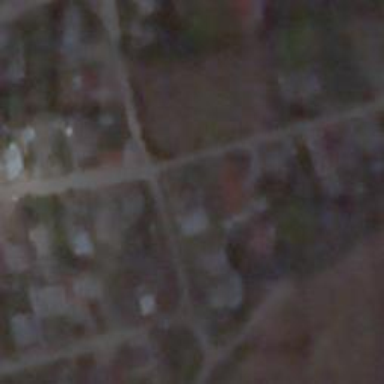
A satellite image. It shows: Residential road.